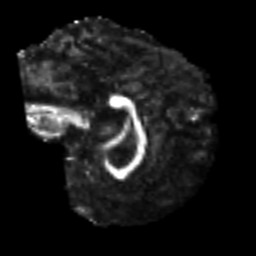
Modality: FA
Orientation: sagittal
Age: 49
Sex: male
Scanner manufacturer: siemens
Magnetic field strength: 3 T
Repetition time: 7.3 s
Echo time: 0.087 s